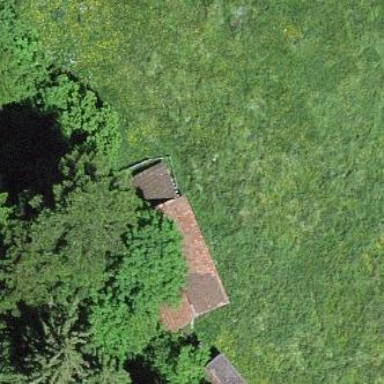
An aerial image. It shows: Barn.